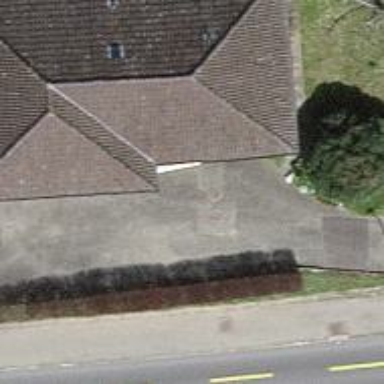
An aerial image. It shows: Detached building.